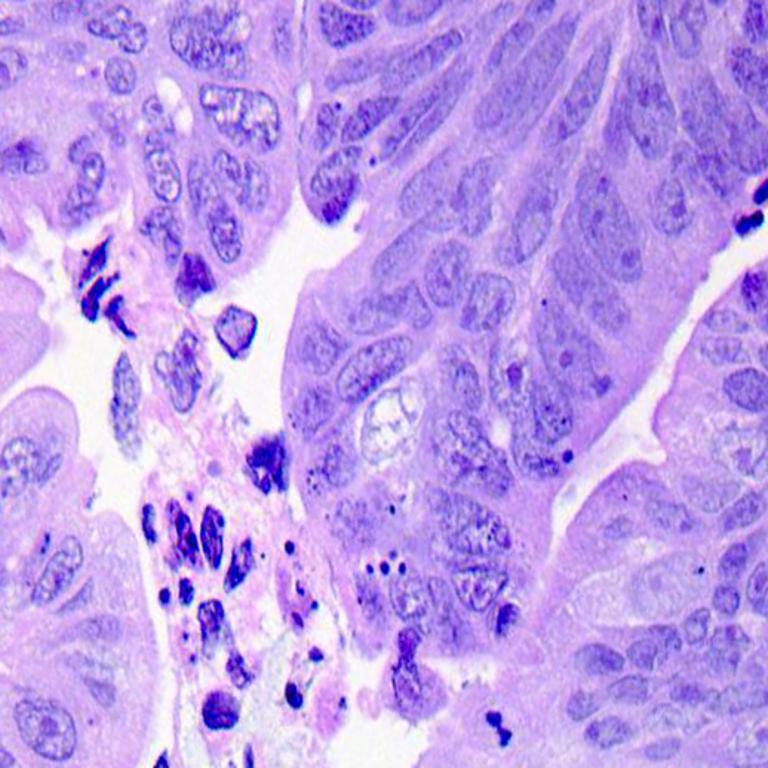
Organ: colon
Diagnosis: adenocarcinomas